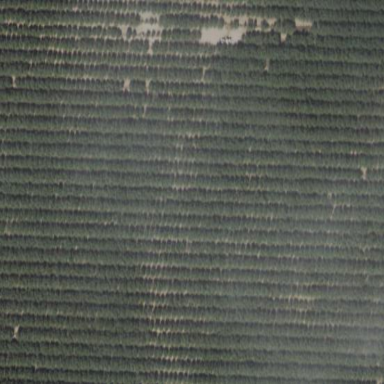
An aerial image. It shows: Orchard filled with almond trees.